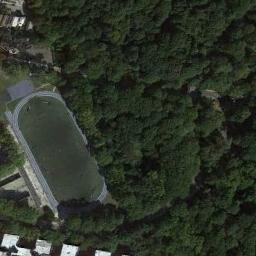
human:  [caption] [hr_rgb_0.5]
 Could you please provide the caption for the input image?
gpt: The ground track field is next to a grove of trees .

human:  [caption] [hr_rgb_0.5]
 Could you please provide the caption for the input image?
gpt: Track and field are surrounded by forests .

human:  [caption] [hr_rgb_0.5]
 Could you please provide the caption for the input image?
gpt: The ground track field is surrounded by trees .

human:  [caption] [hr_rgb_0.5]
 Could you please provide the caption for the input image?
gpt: There are many trees around the track .

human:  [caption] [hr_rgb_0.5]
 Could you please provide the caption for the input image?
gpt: There are many green trees around the ground track field with a blue track .